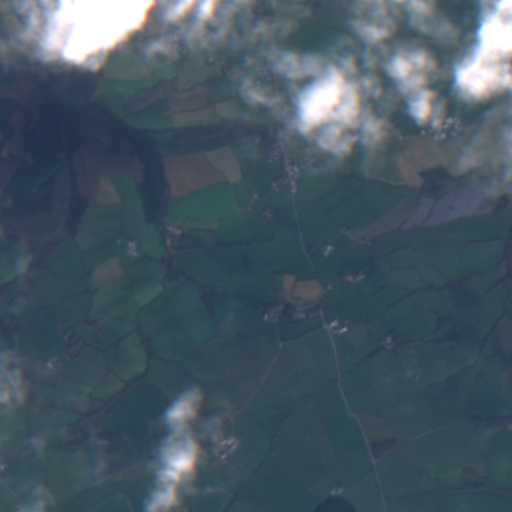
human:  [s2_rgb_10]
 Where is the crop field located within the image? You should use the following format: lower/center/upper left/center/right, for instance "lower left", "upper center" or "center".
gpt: The crop field is located in the lower right of the image.
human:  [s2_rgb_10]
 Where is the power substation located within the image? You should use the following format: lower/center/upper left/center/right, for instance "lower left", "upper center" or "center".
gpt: The power substation is located in the center of the image.
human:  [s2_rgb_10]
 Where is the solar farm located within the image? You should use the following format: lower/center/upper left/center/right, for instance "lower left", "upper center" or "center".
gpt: The solar farm is located in the center right of the image.
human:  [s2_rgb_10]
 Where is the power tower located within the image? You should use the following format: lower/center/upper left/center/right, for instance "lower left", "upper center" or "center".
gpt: There is no power tower in the image.